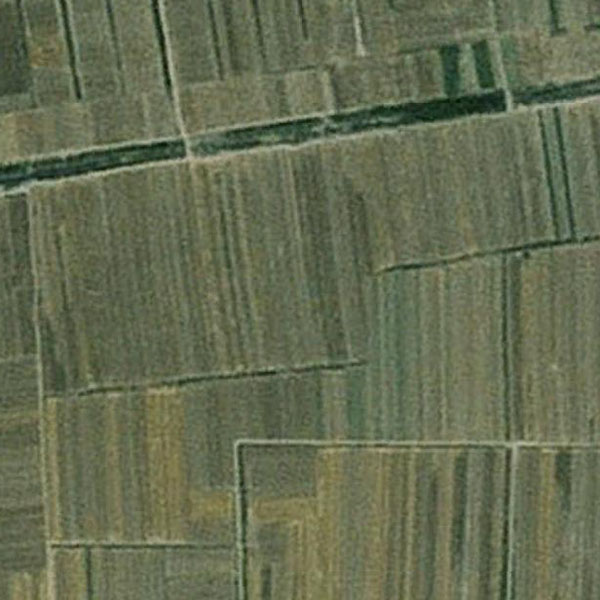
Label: Farmland